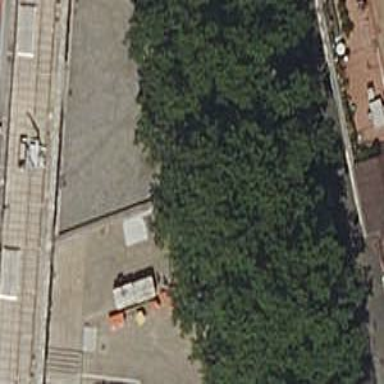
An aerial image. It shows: Retaining wall.